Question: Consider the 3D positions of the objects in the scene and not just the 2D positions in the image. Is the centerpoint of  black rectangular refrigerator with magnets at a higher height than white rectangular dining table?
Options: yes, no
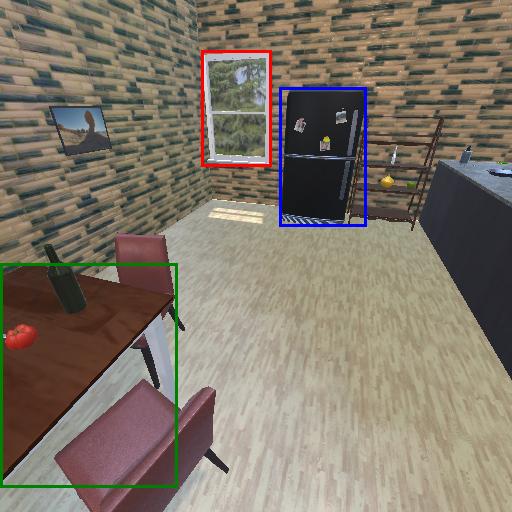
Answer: yes